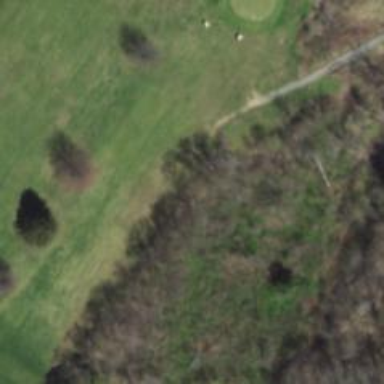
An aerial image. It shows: Golf tee.